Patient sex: M
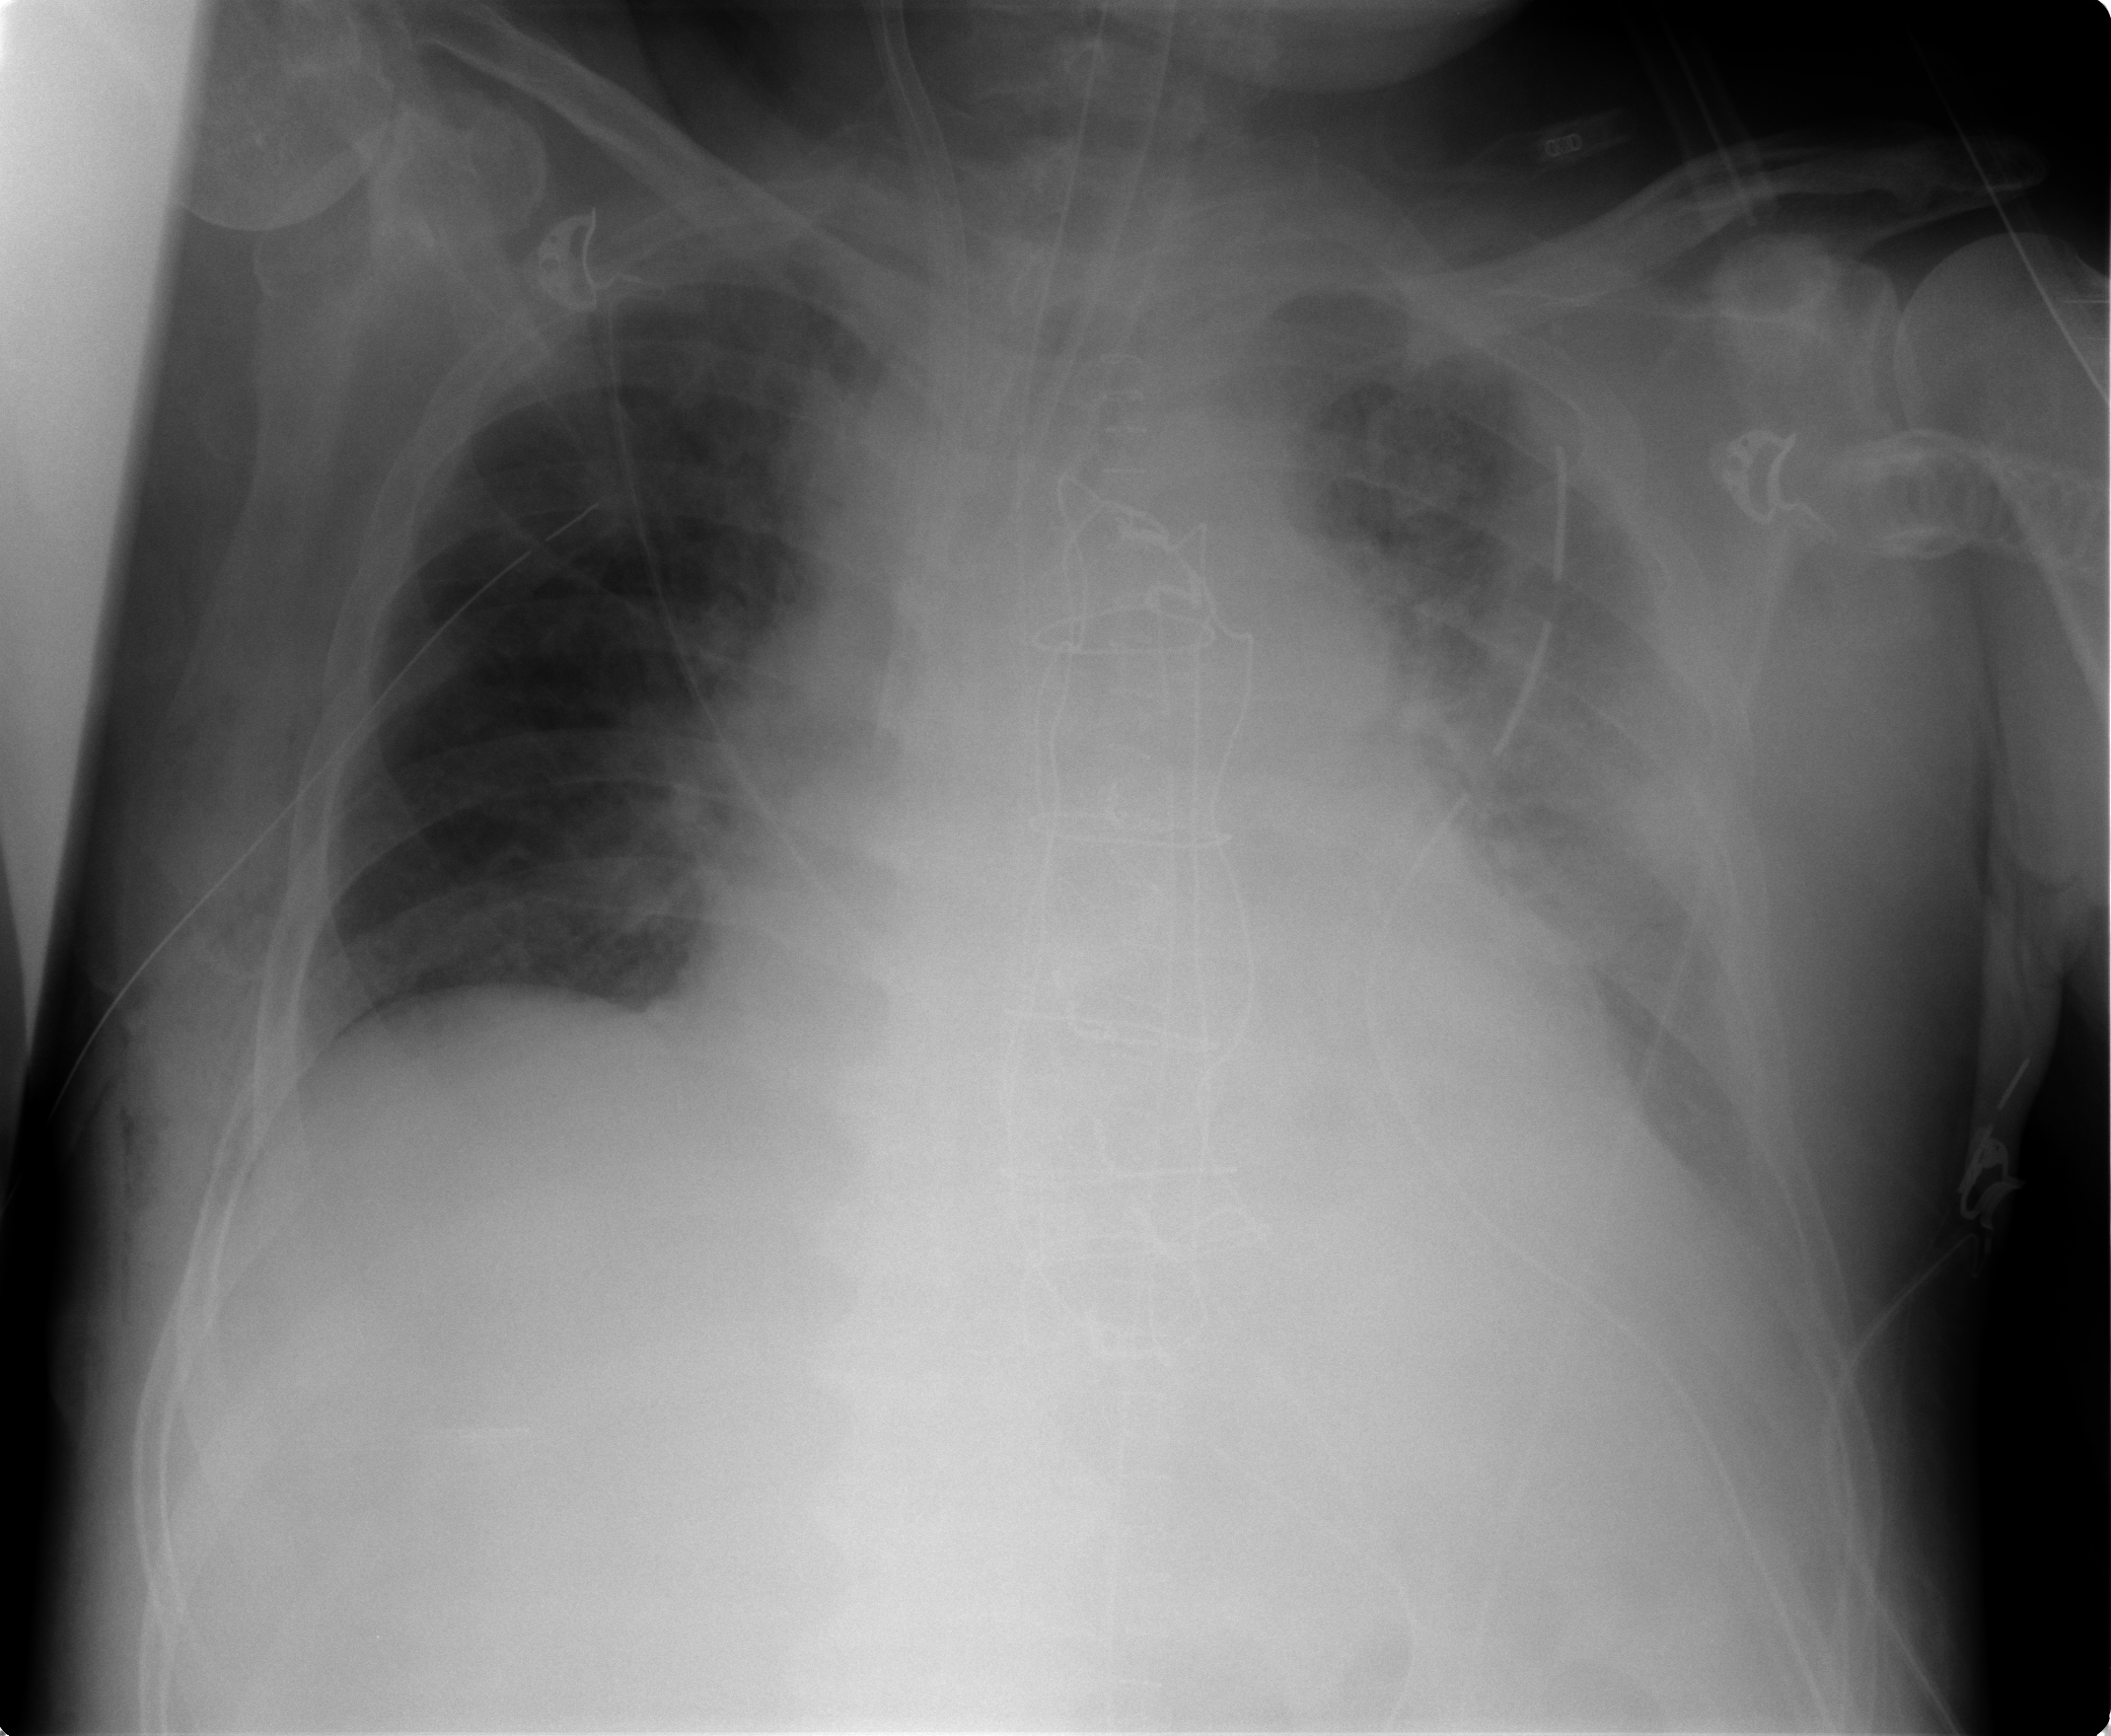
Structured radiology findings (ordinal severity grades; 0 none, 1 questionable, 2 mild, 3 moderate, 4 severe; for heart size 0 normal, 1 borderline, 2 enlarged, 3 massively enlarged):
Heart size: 2
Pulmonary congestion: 2
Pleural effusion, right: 0
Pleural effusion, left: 2
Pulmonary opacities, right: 1
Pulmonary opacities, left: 1
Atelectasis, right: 1
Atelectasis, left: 2